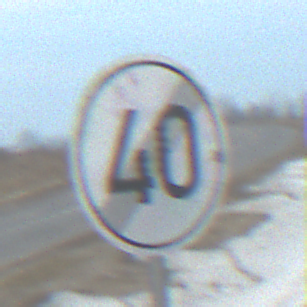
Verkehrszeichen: EndeGeschwindigkeit40
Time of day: SunriseSunset
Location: Outdoor (RoadRail)
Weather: PartlyCloudy
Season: NotSpecified
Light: Natural